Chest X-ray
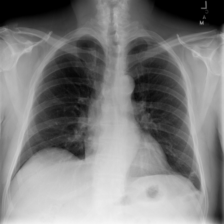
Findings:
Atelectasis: positive
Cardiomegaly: negative
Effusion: negative
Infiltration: negative
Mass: negative
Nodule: negative
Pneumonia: negative
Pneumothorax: negative
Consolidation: negative
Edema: negative
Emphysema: negative
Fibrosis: negative
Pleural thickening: negative
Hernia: negative